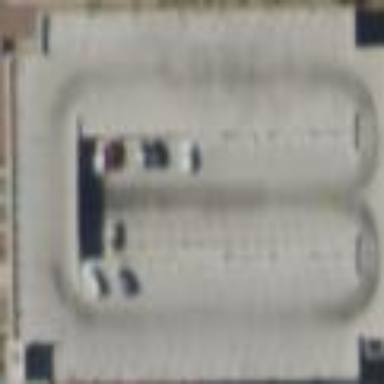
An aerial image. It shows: Multi-storey parking building.